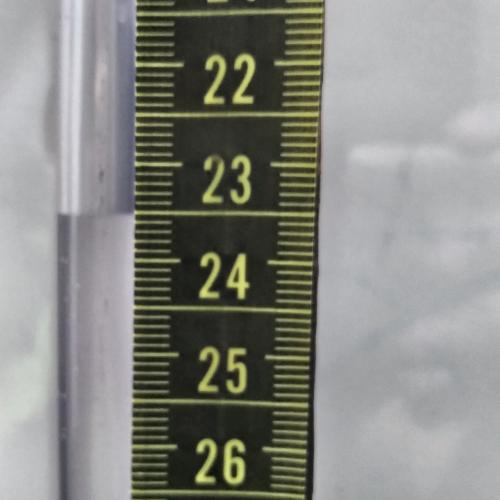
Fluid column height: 23.5 cm